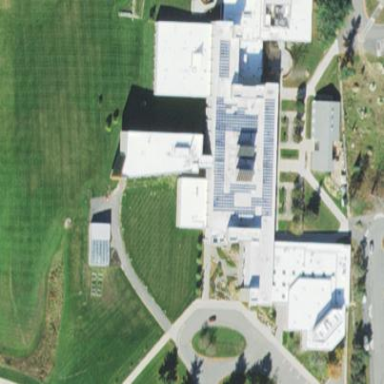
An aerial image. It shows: College building.